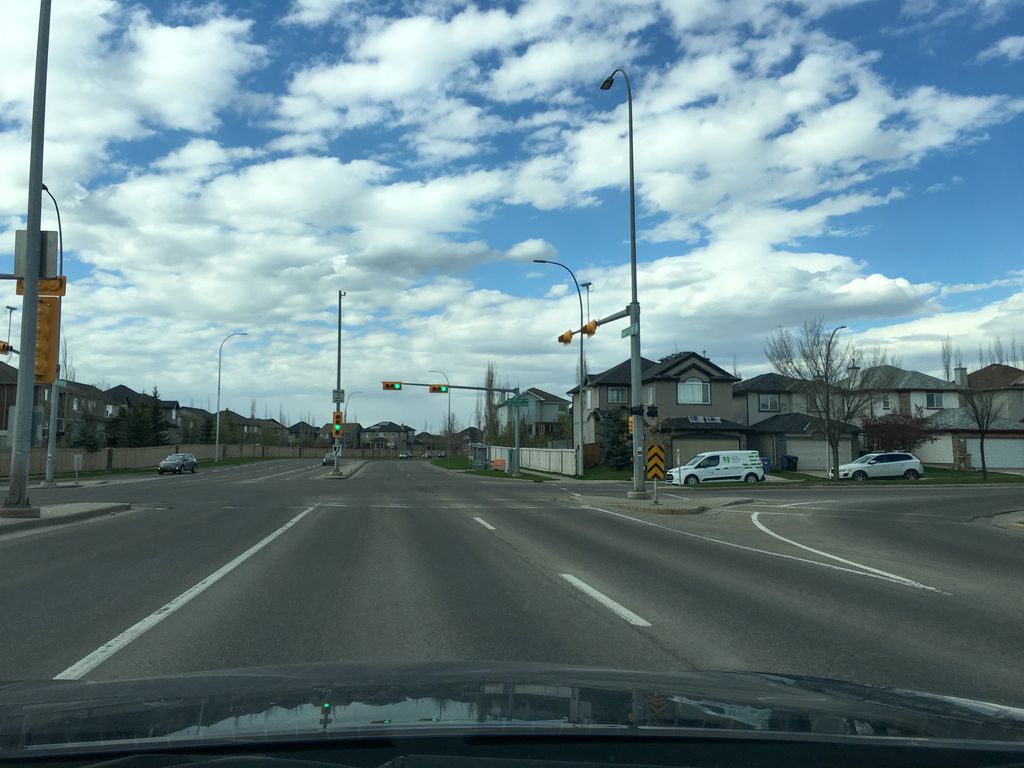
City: calgary